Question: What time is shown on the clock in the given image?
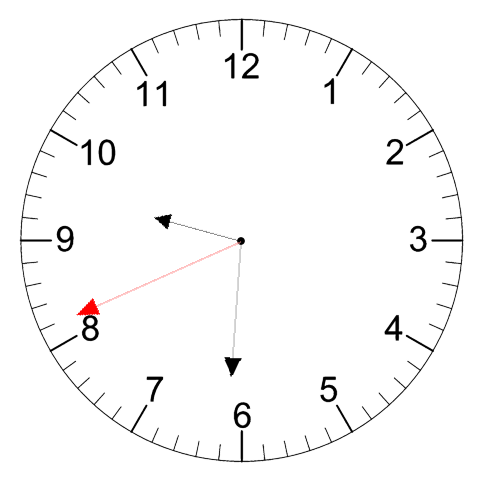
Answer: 09:30:41